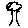
Label: tree